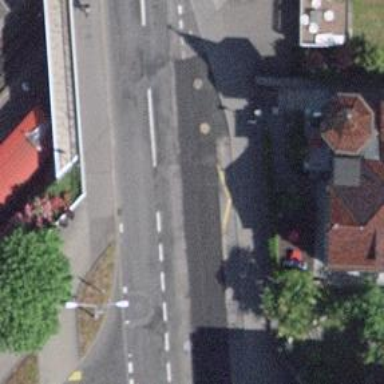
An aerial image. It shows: Bus stop with platform for public transport.